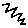
Label: zigzag